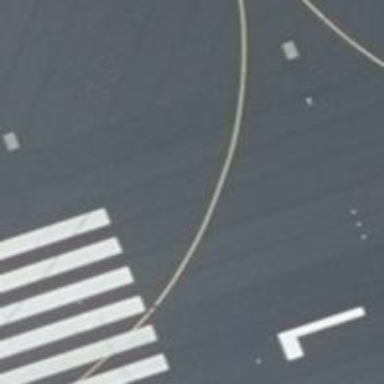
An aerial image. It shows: Concrete taxiway at the airport.